Question: I have an 'airports.json' file with airport coordinates and want to attach an 'airport.svg' icon at each of these coordinates on a map with the function:
'''
function draw_airports() {
d3.json('airports.json').then(function(airport_data) {
var svg = d3
.select('map_container')
.append('svg')
.attr('width', width)
.attr('height', height);
var g = svg.append('g');
var img = g
.selectAll('img')
.data(airport_data)
.enter()
.append('svg:image')
.attr('xlink:href', 'airport.svg')
.attr('x', function(d) {
return projection([d.lon, d.lat])[0];
})
.attr('y', function(d) {
return projection([d.lon, d.lat])[1];
})
.attr('width', 8)
.attr('height', 8);
});
'''
This code attaches the icon to the right of and below its coordinates on the map.
How can I move the anchor point (0,0) of 'airport.svg' to the center of the icon?
Coordinate space of airport.svg:

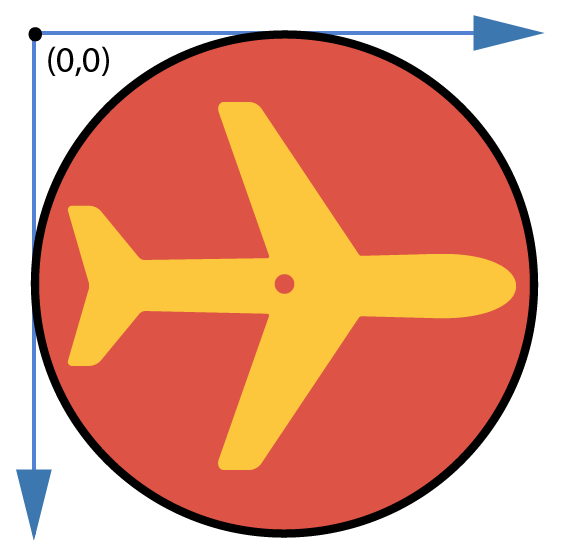
Answer: Add a line:
'''
.attr('transform', 'translate(-4,-4)')
'''
after assigning the 'width' / 'height' attributes to the icon. The value of translate's x and y depends of the icon's width and height. It should be: x = -width/2, y = -height/2.